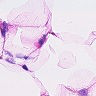
Metastatic tissue present: no